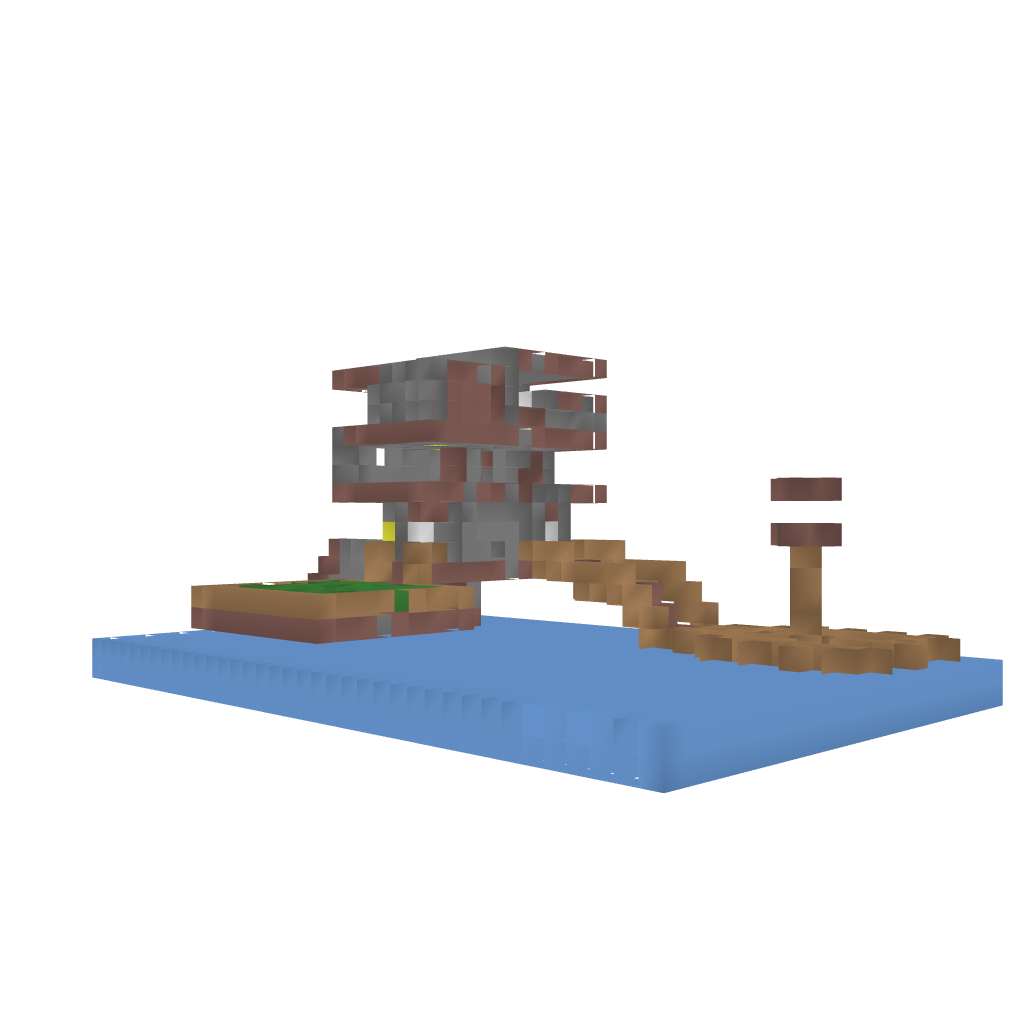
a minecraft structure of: Aecor Nidus bad low quality